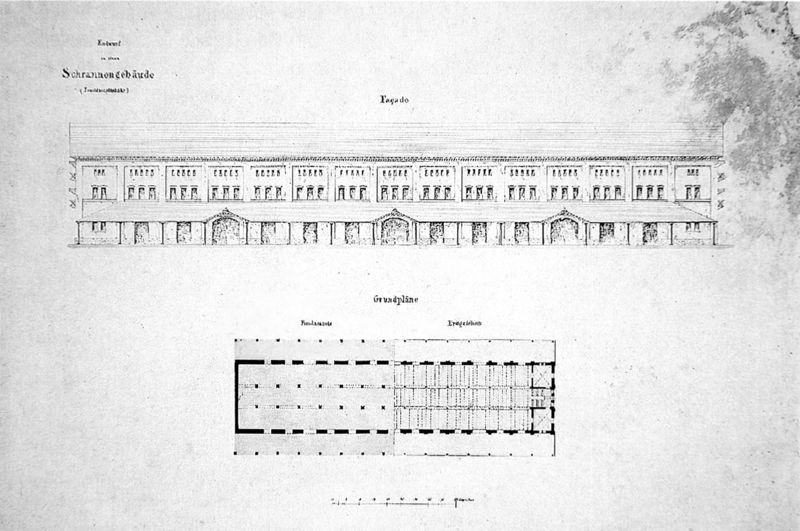
Titel: Entwurf zu einer Schrannenhalle, Aufriss und Grundriss
Künstler: Franz Jakob Kreuter
Standort: München
Institution: Architekturmuseum der Technischen Universität
Schlagwörter: baum, weiß, bäume, fenster, grau, pfeiler, schwarz, skizze, stützen, säule, säulen, tür, zeichnung, zimmer, dach, gebäude, haus, schloss, architektur, lang, vorbau, schiffe, schrift, papier, ansicht, bogen, fassade, türen, dächer, giebel, linien, pilaster, einfach, symmetrie, einheit, tor, halle, punkte, eingang, eingänge, stütze, münchen, palast, palazzo, draufsicht, druck, stich, schwarzweiß, text, buchstaben, beschriftung, überschrift, quer, reihe, bleistift, entwurf, arkaden, reihung, flecken, fries, portal, tore, fensterreihen, sims, gesims, frontalansicht, walmdach, rechteckig, stall, frontansicht, etagen, geschosse, plan, horizontal, skizzen, vordach, stockwerke, bau, gleichheit, basilika, säulengang, gibel, grundriss, massstab, aufriss, bauzeichnung, bauplan, satteldach, gänge, stallungen, innenräume, gliederung, langbau, peripter, schrannenhalle, peripteros, regelmäßig, rhythmus, pläne, architekturplan, fenszer, korbbögen, untergliederung, doppelstöckig, compartments, großes gebäude, frontsicht, schrannen, duetschalnd, triplefenster